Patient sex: M
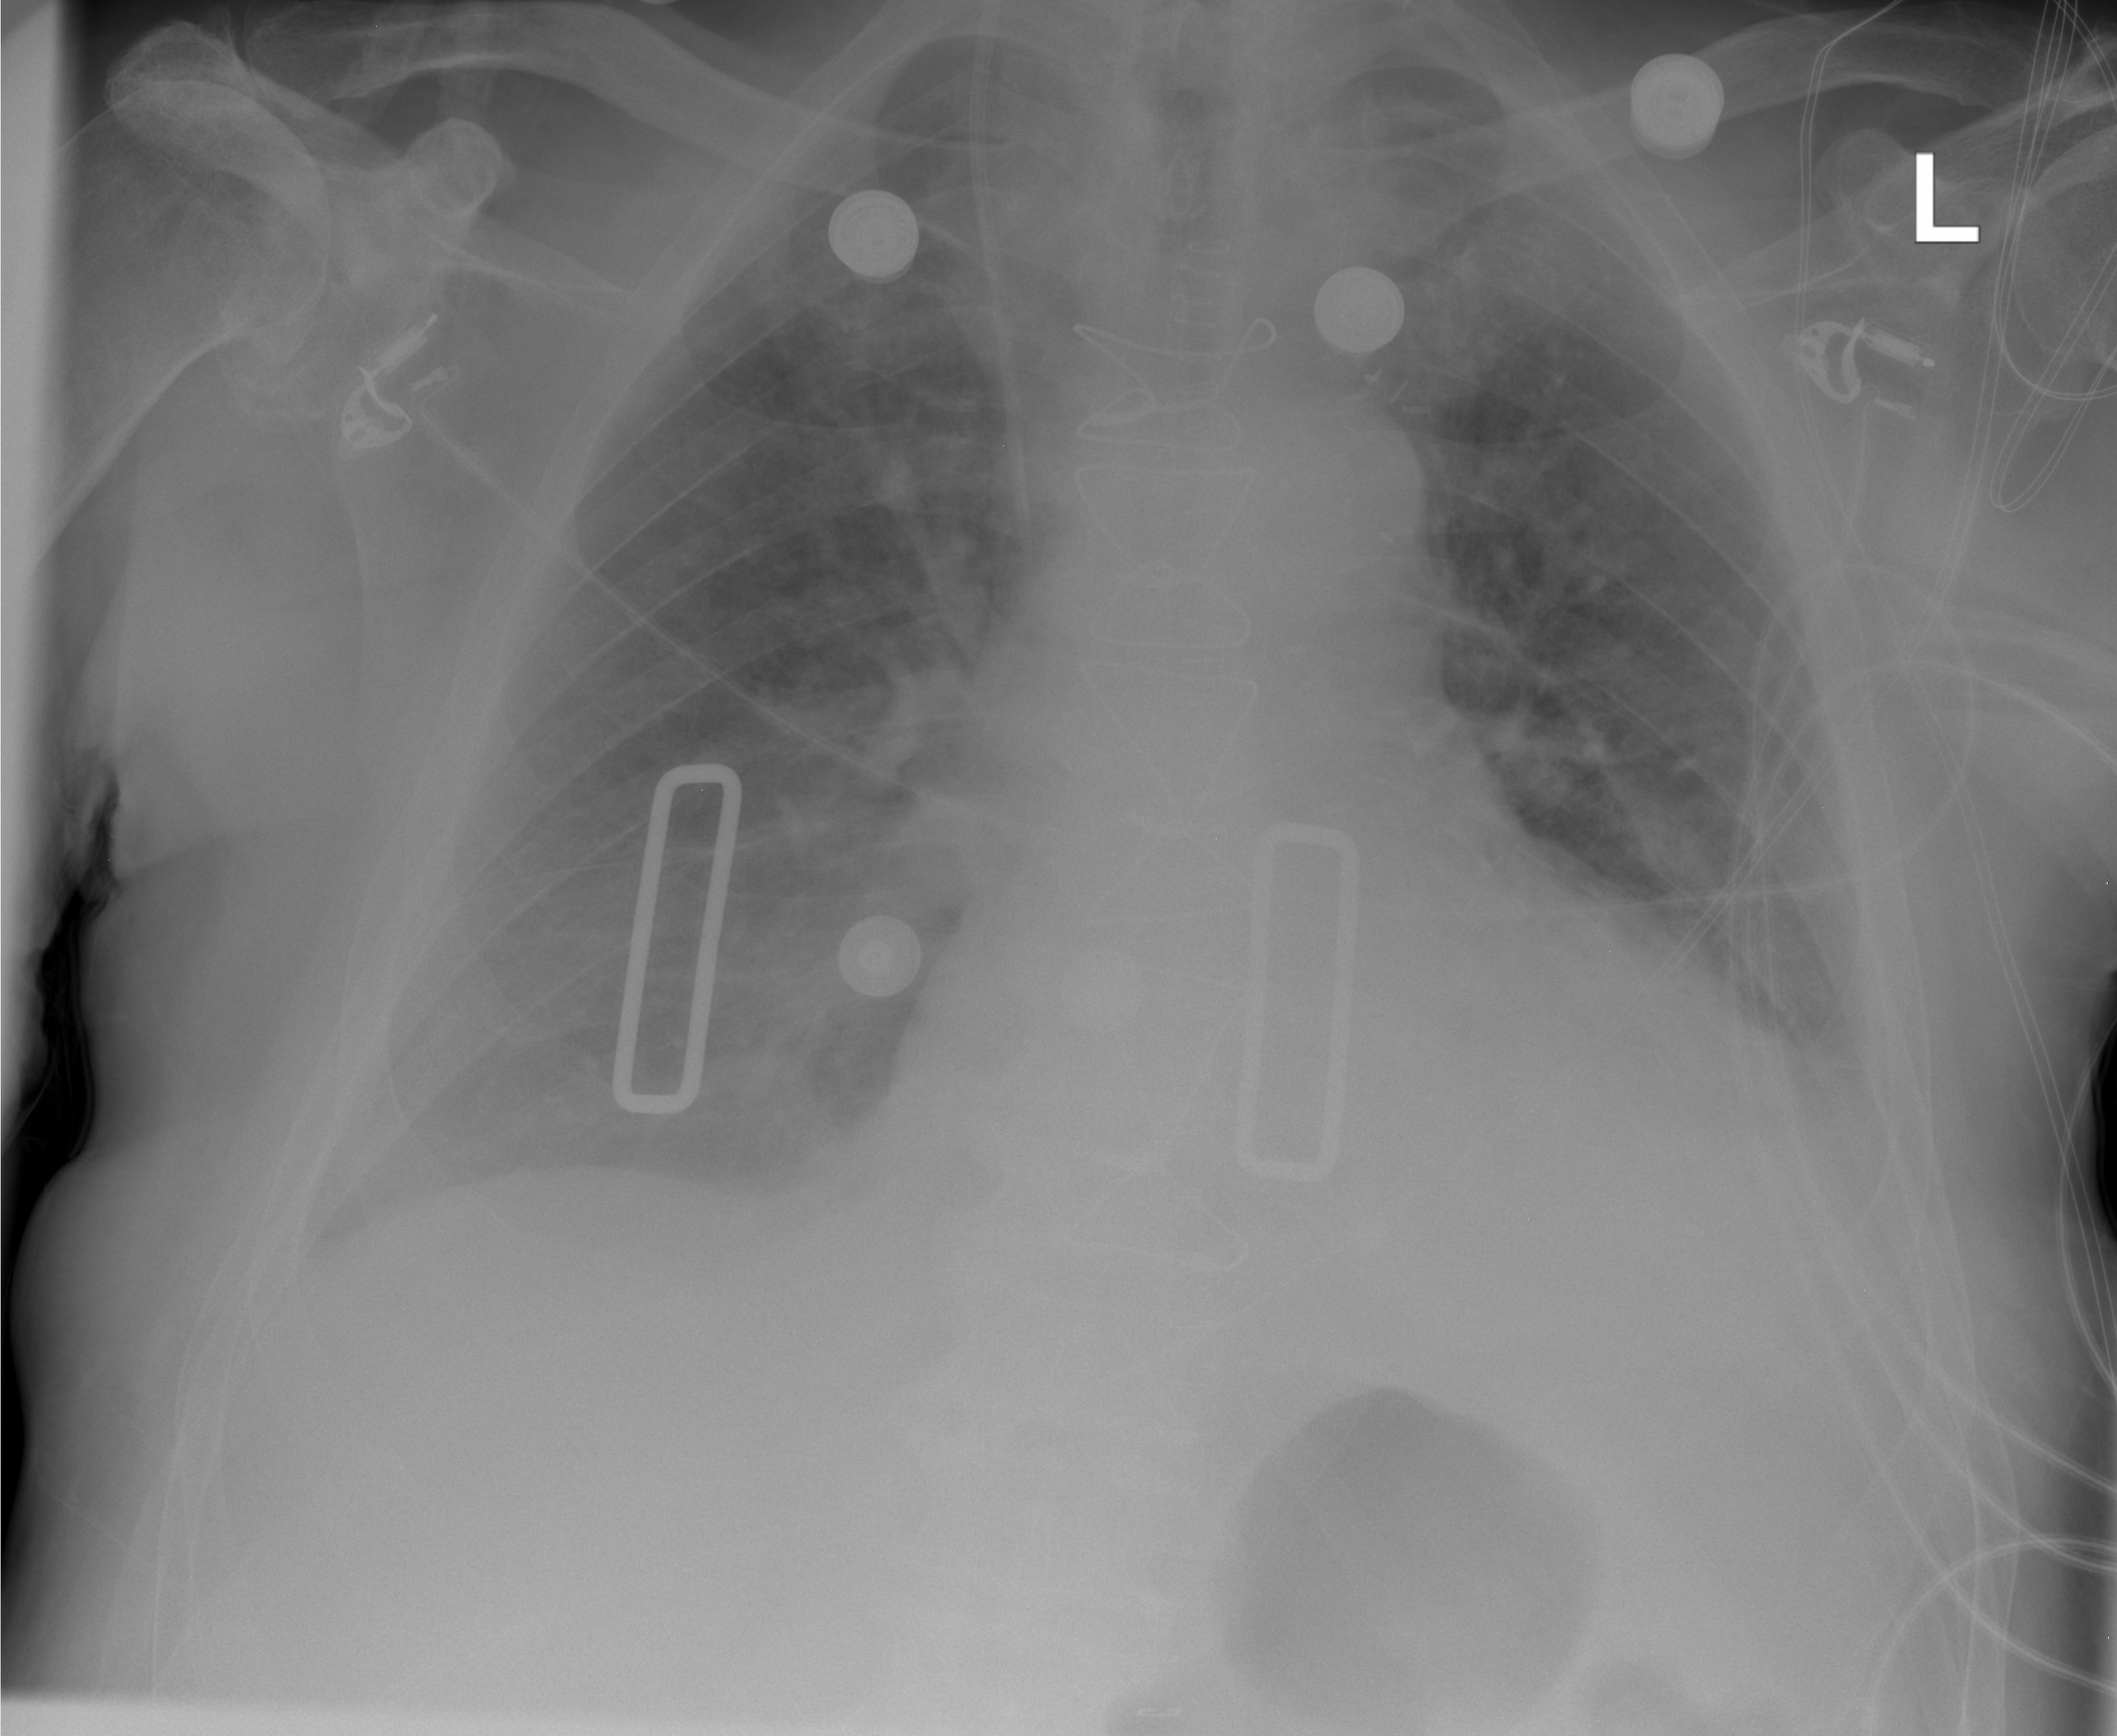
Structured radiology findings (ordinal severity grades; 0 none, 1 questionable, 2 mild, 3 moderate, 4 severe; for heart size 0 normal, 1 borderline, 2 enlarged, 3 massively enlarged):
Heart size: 2
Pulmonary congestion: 3
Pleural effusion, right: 2
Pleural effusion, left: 2
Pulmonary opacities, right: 0
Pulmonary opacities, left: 0
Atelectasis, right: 2
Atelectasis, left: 2